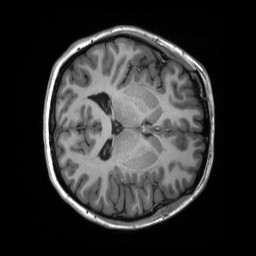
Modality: T1w
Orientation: axial
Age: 21
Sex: female
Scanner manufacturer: siemens
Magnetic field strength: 3 T
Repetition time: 2.3 s
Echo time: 0.00298 s